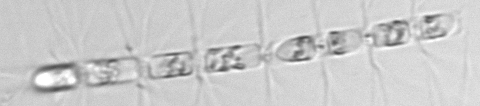
Label: Bacteriastrum